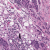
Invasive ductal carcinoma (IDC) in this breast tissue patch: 1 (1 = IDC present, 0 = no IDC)